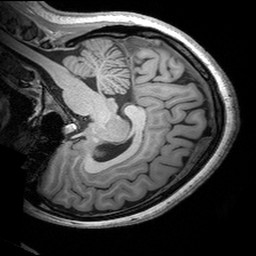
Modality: T1w
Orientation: sagittal
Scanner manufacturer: siemens
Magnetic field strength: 3 T
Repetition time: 2.53 s
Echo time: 0.00299 s